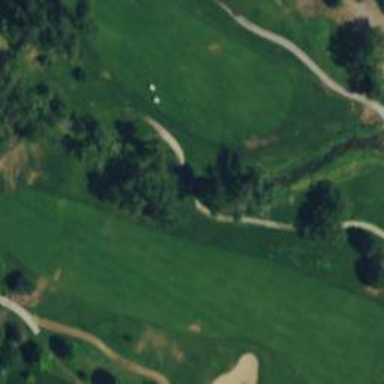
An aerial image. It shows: Footway on bridge that resembles golf cart path.